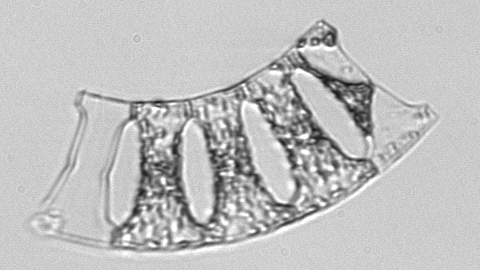
Label: Eucampia